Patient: sex M, age 45
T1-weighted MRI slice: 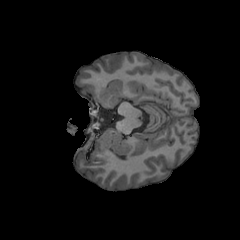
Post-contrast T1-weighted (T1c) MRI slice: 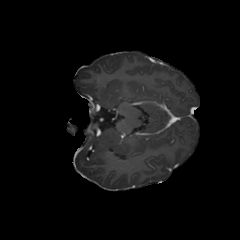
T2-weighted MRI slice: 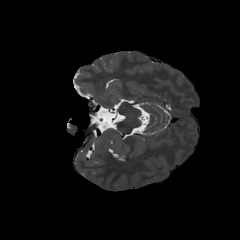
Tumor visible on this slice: no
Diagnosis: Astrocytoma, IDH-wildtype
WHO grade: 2